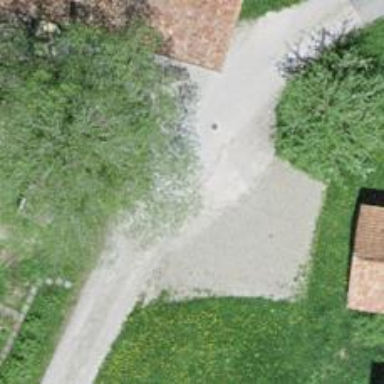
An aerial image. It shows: Unpaved road in residential area.